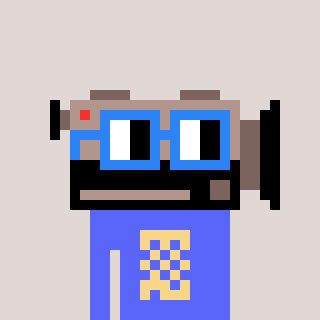
a pixel art character with square blue glasses, a camcorder-shaped head and a purple-colored body on a warm background